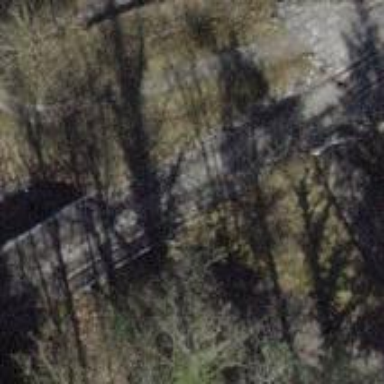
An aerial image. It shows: Miniature railway bridge.